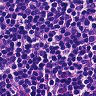
Metastatic tissue present: no